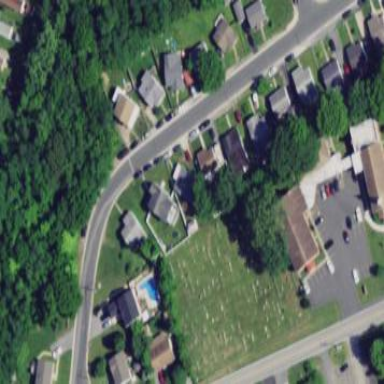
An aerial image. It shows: Cemetery.